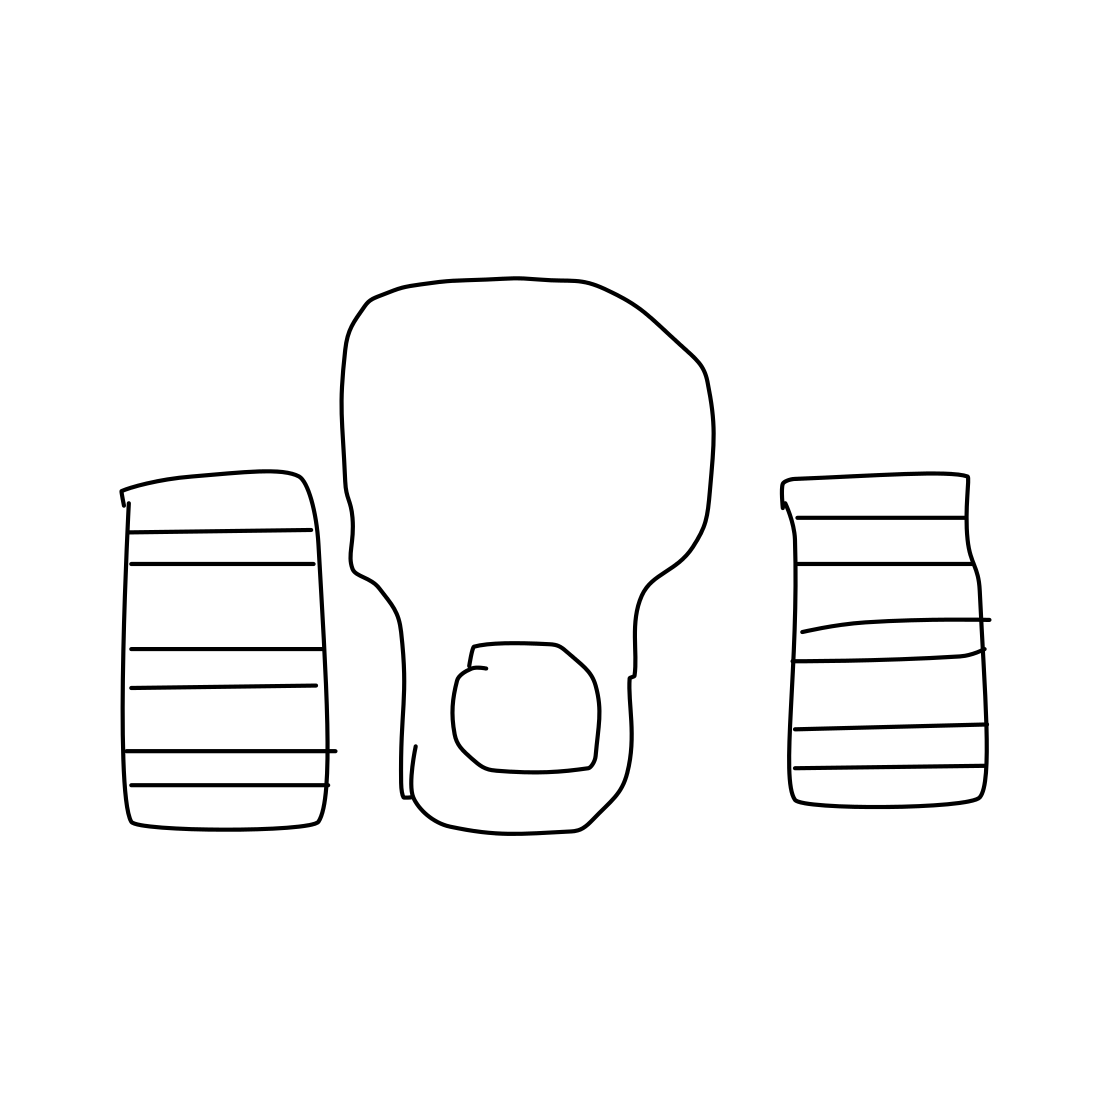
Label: toilet